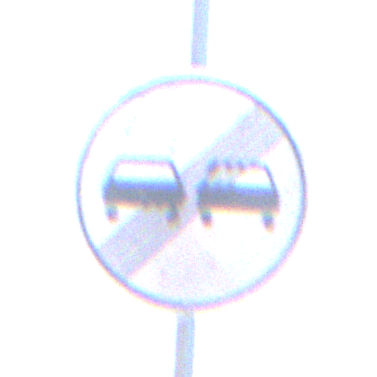
Verkehrszeichen: EndeUeberholverbot
Umgebung: Outdoor, Nature
Tageszeit: MorningAfternoon
Wetter: Clear
Licht: Natural
Jahreszeit: NotSpecified
Kontrast: HighContrast